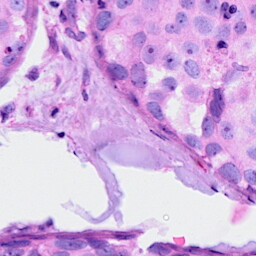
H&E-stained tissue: Breast